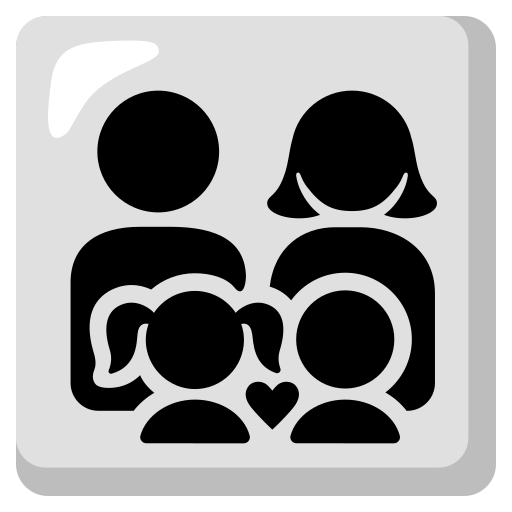
Emoji: 👨‍👩‍👧‍👦